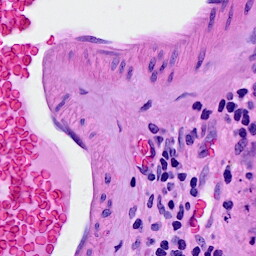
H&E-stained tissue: Breast